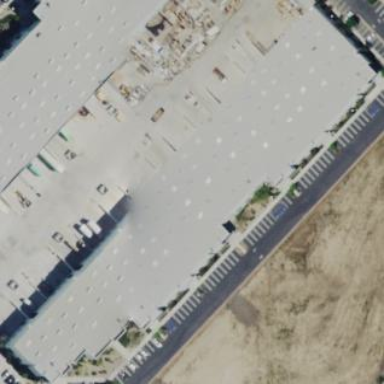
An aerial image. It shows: Warehouse.